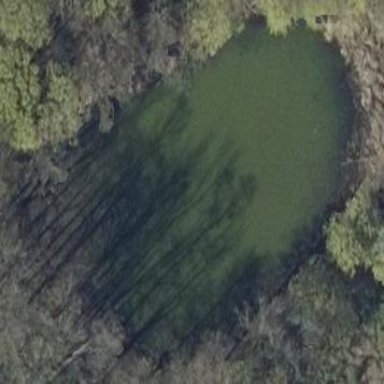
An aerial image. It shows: Serene pond surrounded by nature.